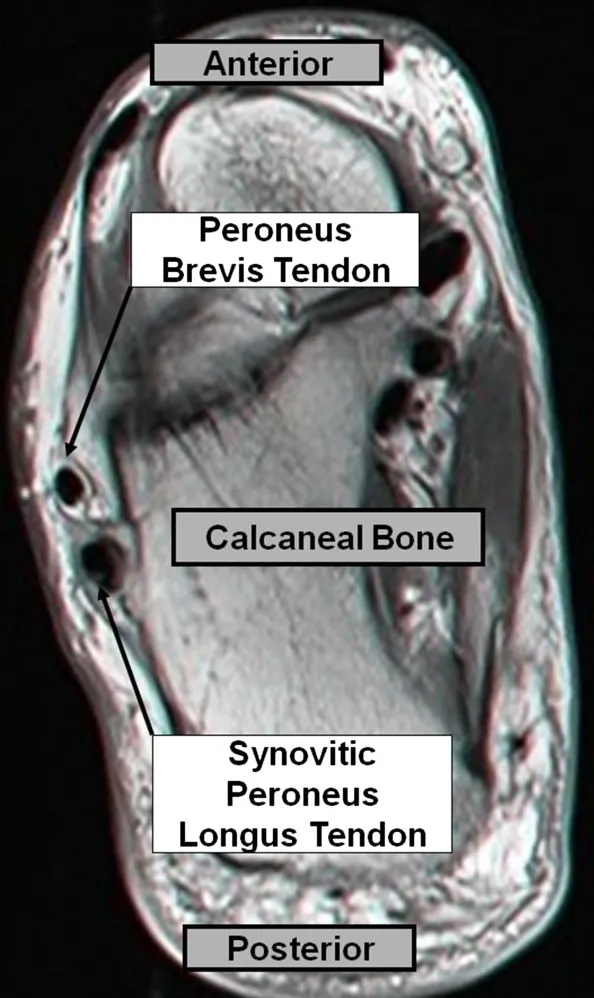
Axial MRI view showing the synovitic thickened peroneus longus.
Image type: radiology (mri)